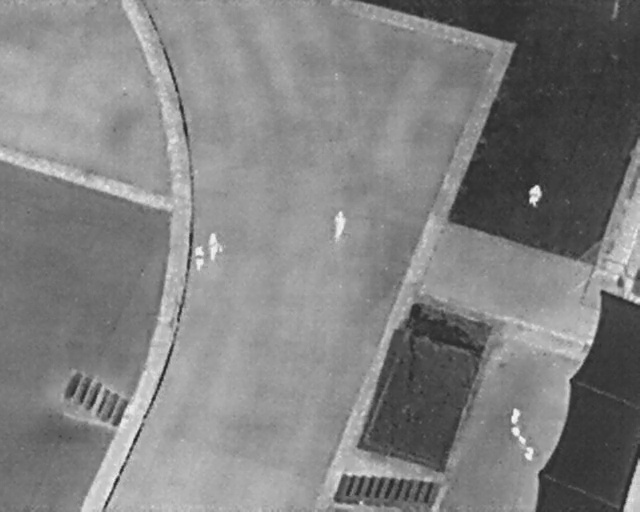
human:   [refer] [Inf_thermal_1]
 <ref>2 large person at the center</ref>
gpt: <box>[[31, 46, 35, 50, 2], [50, 42, 55, 45, 4]]</box>